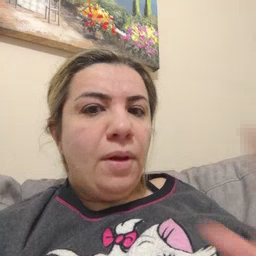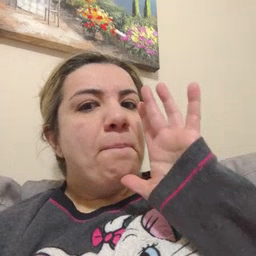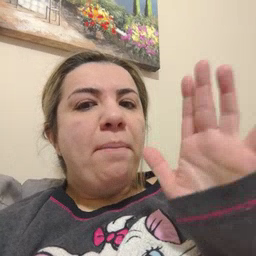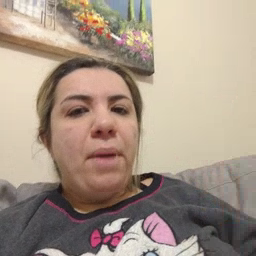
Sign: grandma